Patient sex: M
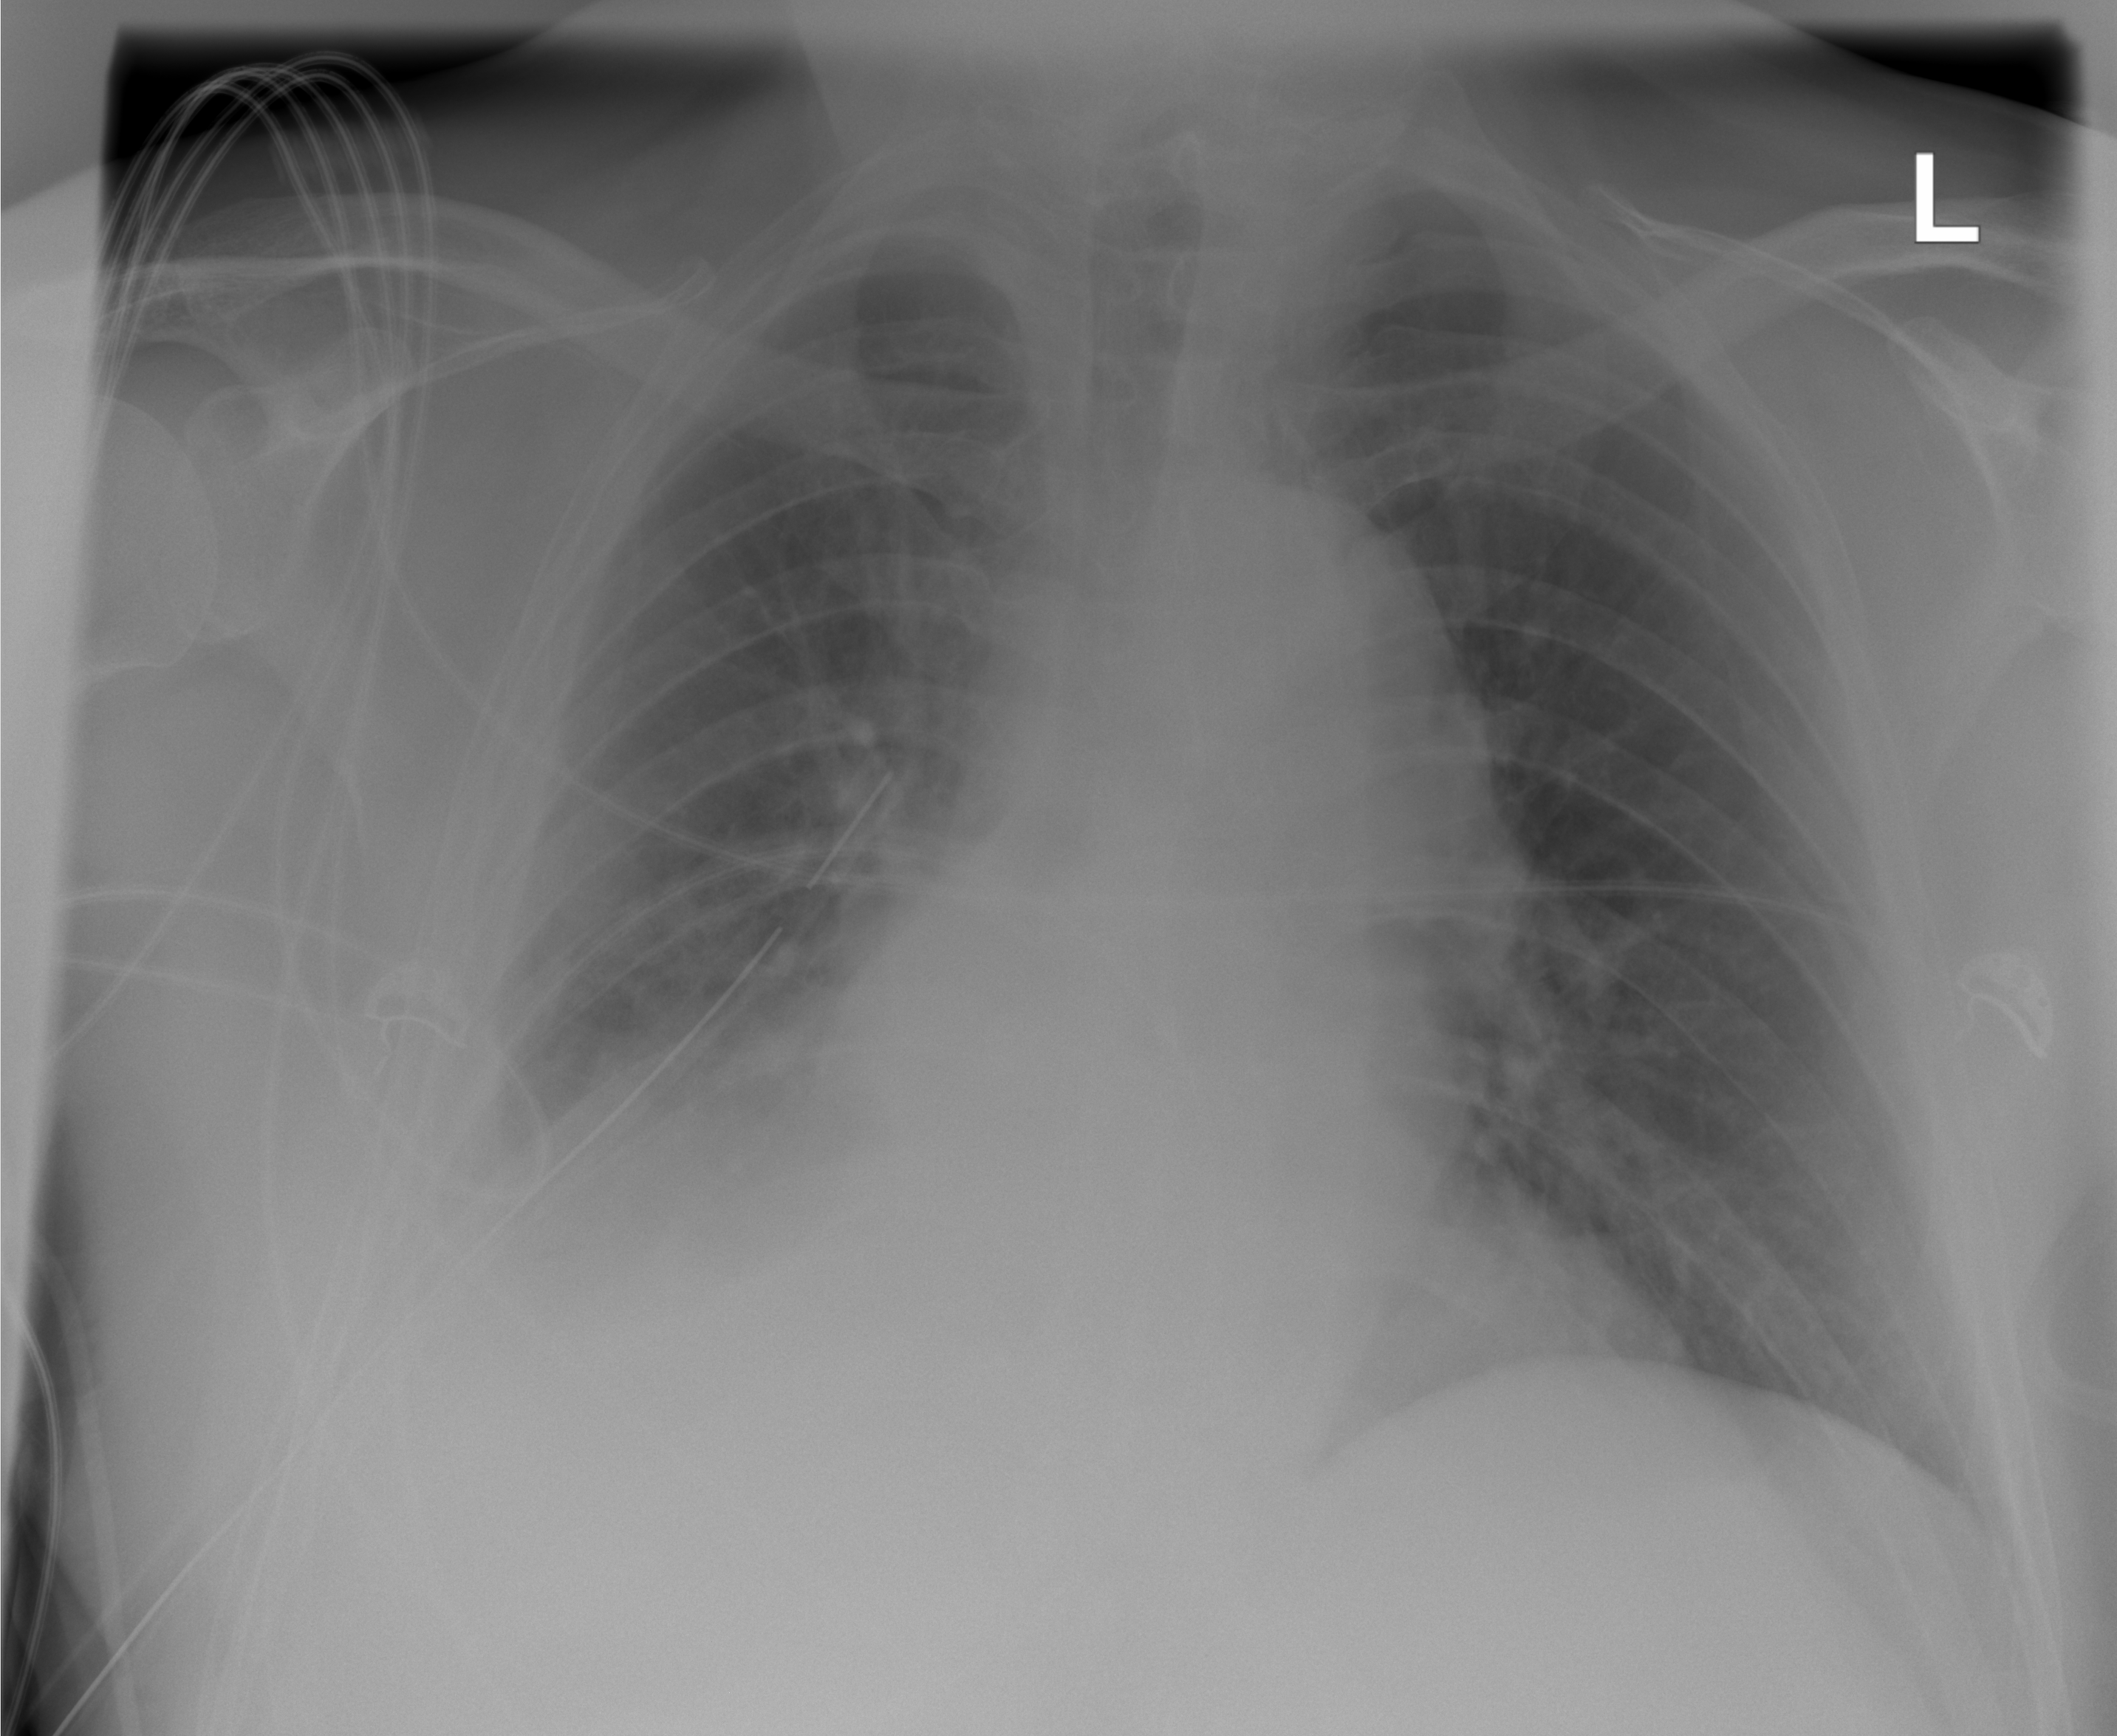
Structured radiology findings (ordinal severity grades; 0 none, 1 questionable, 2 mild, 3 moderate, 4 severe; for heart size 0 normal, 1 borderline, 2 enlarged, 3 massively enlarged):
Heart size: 2
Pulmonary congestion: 2
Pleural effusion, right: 3
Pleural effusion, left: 0
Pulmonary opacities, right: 0
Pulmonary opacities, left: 0
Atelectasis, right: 2
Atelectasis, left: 0